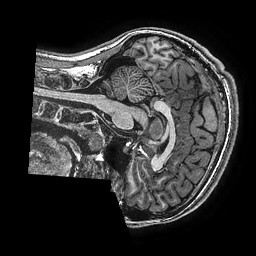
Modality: T1w
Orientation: sagittal
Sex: male
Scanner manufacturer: ge
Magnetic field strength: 3 T
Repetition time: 0.00766 s
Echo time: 0.003476 s